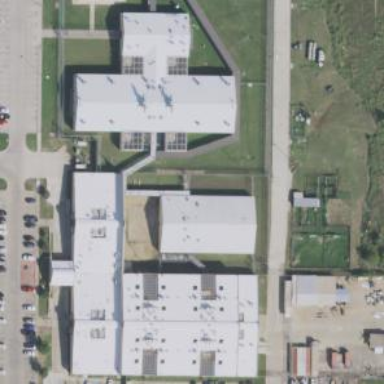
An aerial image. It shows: Prison.